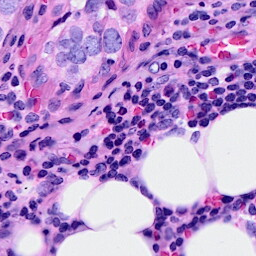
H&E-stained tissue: Breast